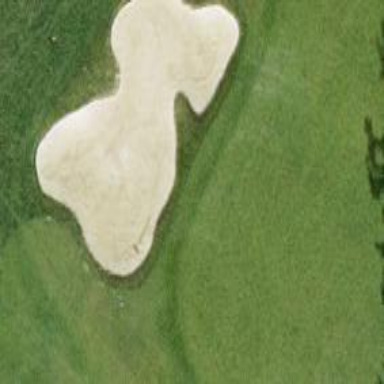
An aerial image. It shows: Golf bunker filled with sandy terrain.